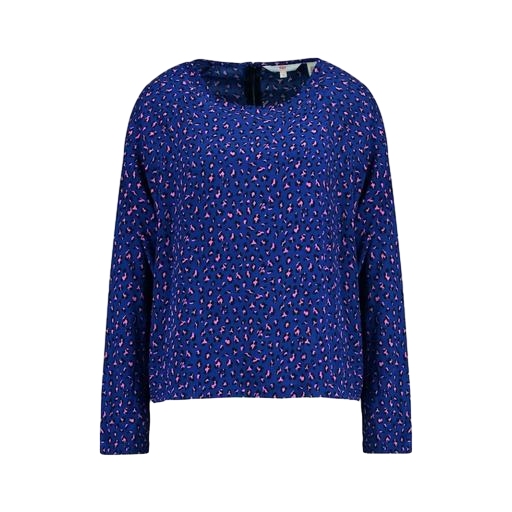
blue cheetah-print shirt, blue animal-print t-shirt only macy, blue giraffe-print shirt, white background